Interaction volume radius: 10 \u00c5
Interaction volume height: 10 \u00c5
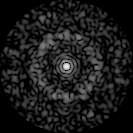
Disorder parameter: 0.842